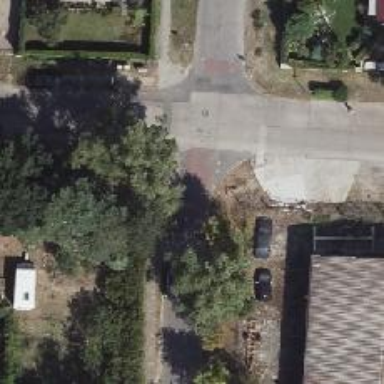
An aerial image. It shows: Residential road with asphalt surface that includes designated bicycle lane.